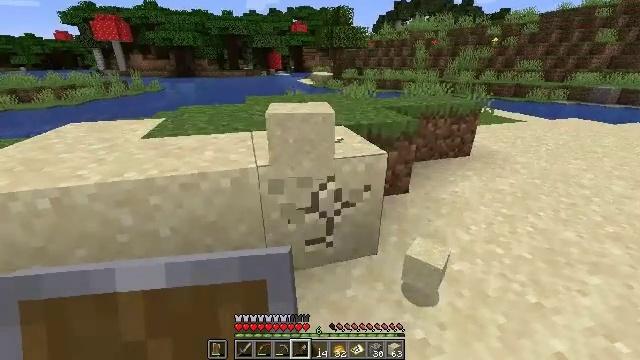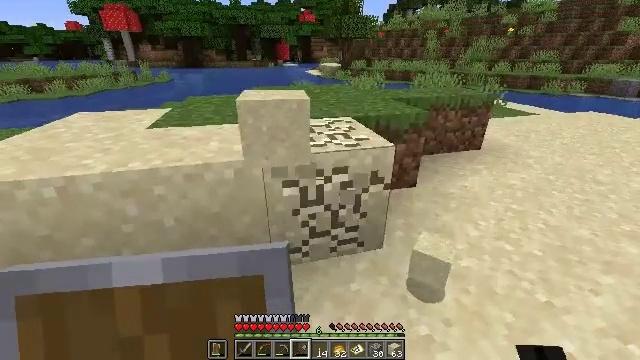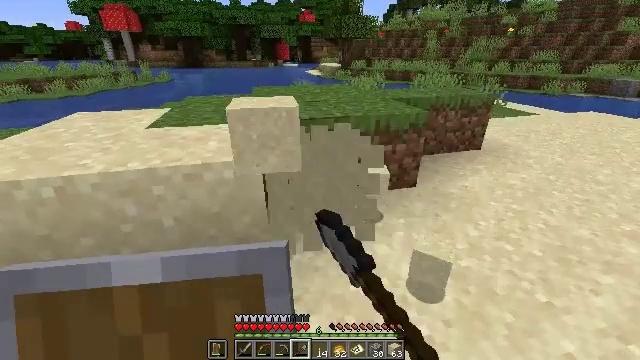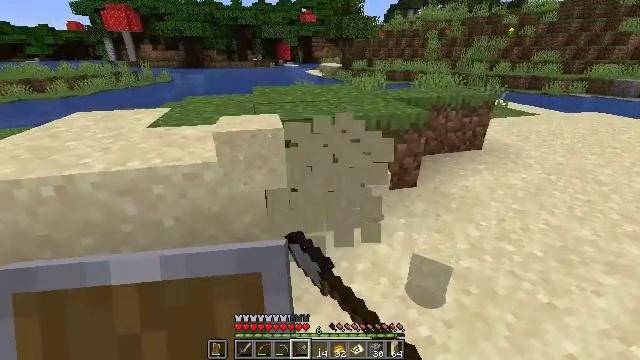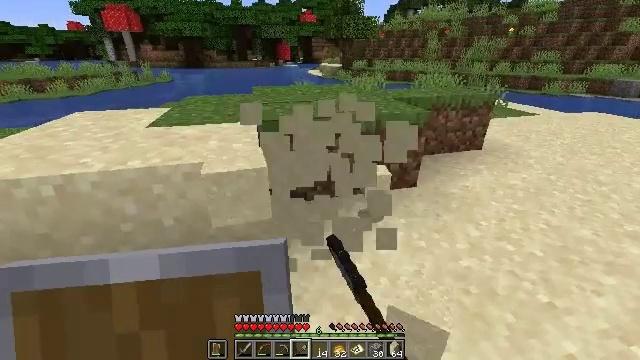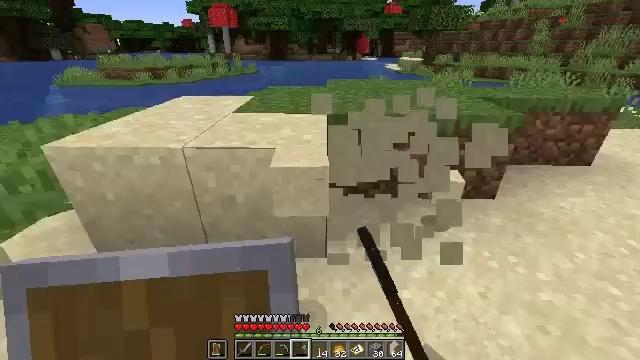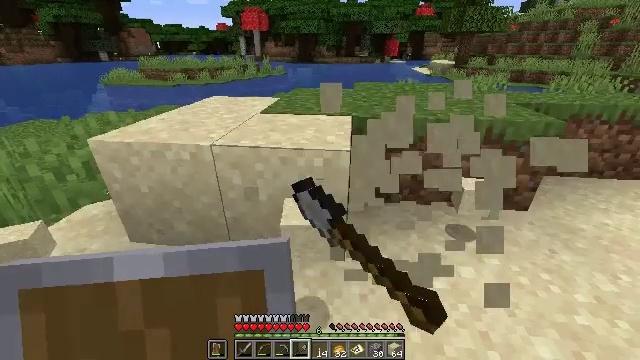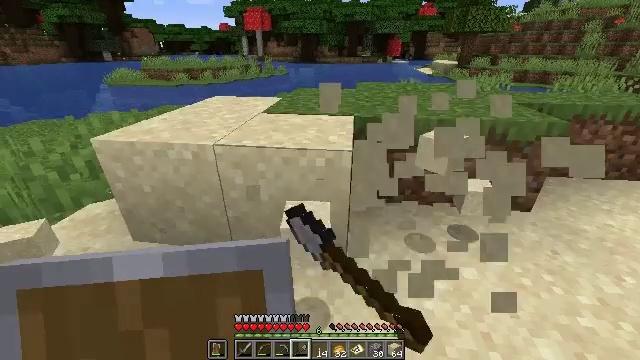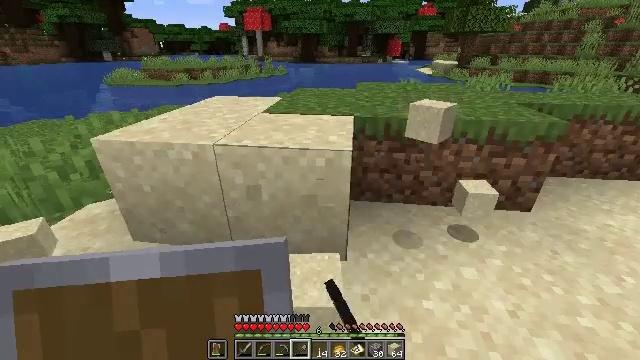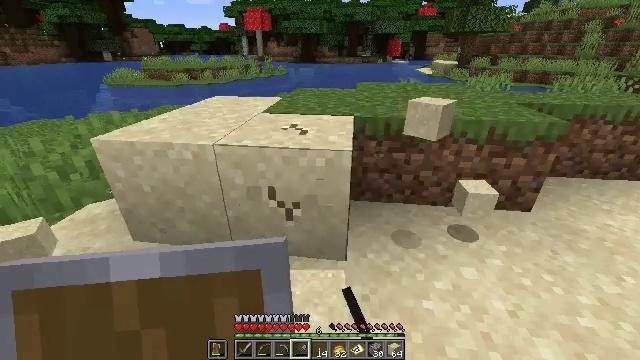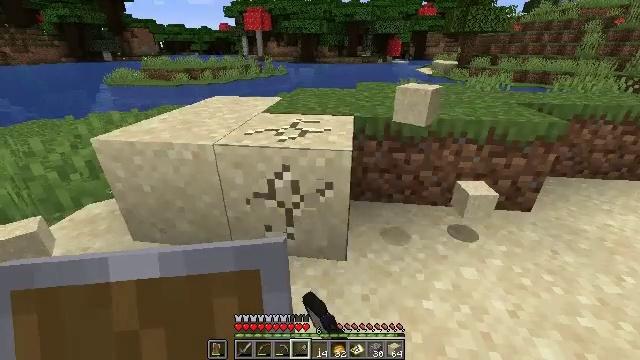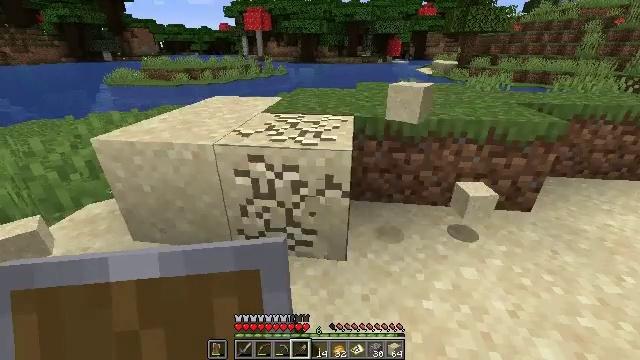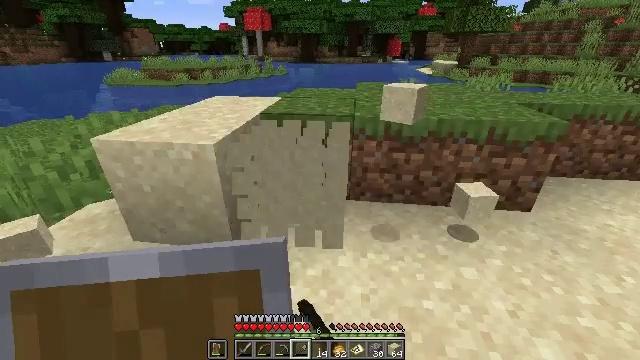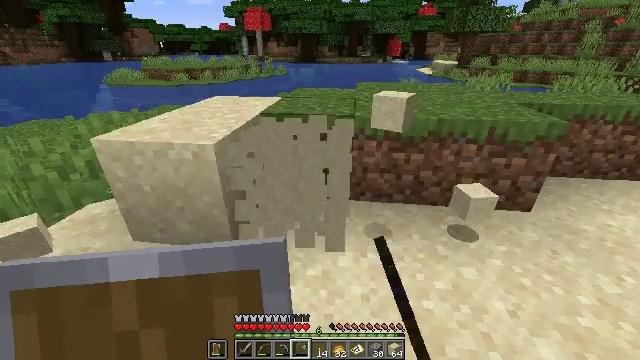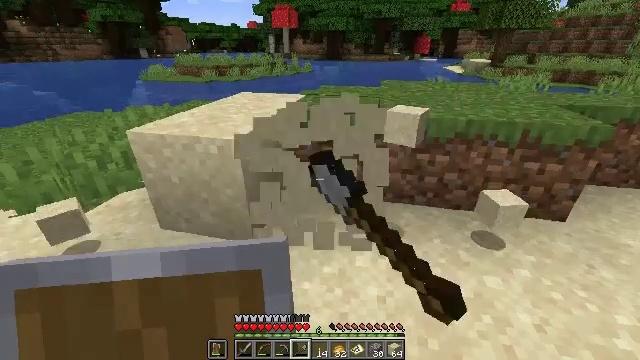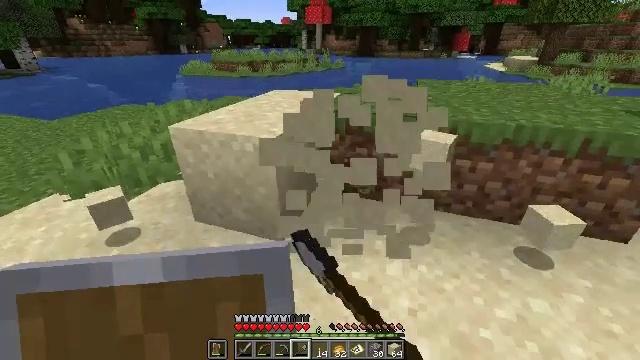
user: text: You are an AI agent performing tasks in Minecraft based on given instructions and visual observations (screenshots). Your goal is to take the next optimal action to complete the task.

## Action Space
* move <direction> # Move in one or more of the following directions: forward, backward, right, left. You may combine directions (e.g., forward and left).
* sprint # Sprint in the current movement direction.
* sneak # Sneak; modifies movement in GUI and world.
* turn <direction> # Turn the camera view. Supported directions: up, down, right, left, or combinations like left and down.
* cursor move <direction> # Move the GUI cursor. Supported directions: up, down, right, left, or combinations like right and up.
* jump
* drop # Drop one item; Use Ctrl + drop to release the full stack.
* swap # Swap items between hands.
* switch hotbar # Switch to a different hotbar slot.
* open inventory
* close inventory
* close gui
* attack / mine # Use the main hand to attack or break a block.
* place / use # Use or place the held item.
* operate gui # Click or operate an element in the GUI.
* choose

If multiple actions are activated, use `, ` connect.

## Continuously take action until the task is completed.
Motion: motion action
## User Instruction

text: Gather sand from the desert.
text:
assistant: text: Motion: turn left and down, attack / mine
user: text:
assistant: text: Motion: attack / mine
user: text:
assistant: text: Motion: attack / mine
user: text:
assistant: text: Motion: attack / mine
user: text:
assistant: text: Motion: turn left and down, attack / mine
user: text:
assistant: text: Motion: turn left, attack / mine
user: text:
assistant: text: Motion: attack / mine
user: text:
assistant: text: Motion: attack / mine
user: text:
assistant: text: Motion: attack / mine
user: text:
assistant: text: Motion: attack / mine
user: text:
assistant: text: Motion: attack / mine
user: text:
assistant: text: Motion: attack / mine
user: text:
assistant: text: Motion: attack / mine
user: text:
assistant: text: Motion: turn left, attack / mine
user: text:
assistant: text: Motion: move forward and move left, turn left, attack / mine
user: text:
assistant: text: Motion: move forward and move left, attack / mine
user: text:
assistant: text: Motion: move forward and move left, attack / mine
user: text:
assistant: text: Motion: attack / mine
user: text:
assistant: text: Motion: attack / mine
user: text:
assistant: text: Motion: attack / mine
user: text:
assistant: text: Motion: attack / mine
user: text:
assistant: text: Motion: attack / mine
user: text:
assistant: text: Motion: attack / mine
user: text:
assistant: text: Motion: attack / mine
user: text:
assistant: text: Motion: move forward, attack / mine
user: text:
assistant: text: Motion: move forward and move left, turn right, attack / mine
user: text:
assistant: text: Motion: move forward and move left, turn right and up, attack / mine
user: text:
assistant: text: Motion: move forward and move left, attack / mine
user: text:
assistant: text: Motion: attack / mine
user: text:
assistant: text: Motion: attack / mine